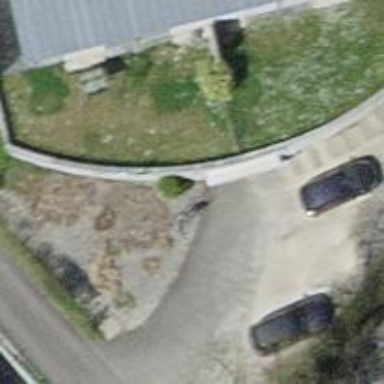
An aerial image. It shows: Parking entrance.